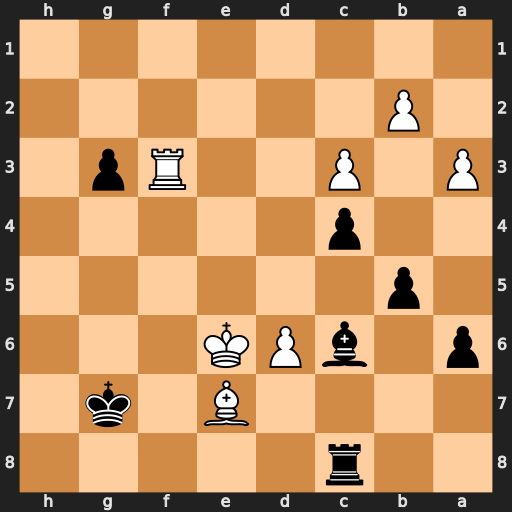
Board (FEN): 2r5/4B1k1/p1bPK3/1p6/2p5/P1P2Rp1/1P6/8
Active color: b
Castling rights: -
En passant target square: -
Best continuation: Bxf3 d7 Bg4+